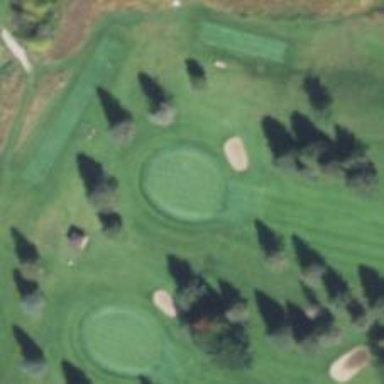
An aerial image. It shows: View of golf hole.